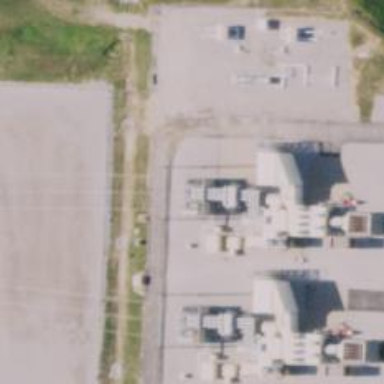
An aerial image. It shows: Gas turbine power generator.